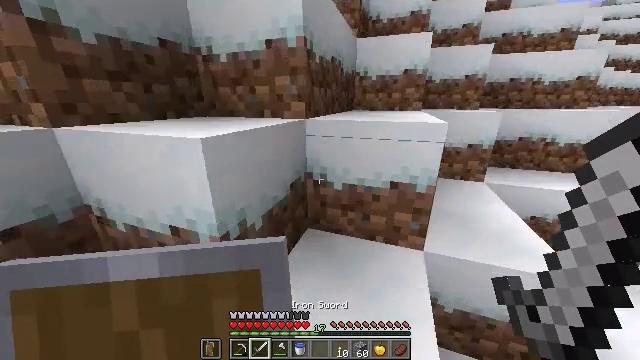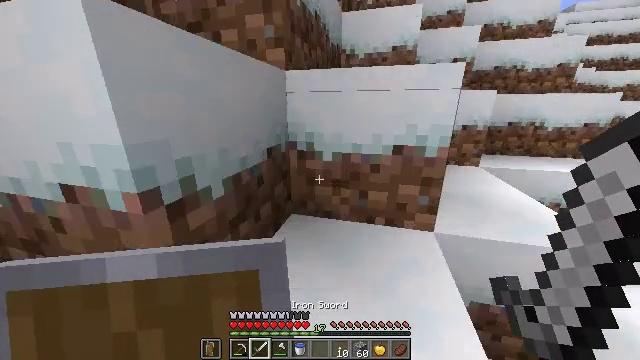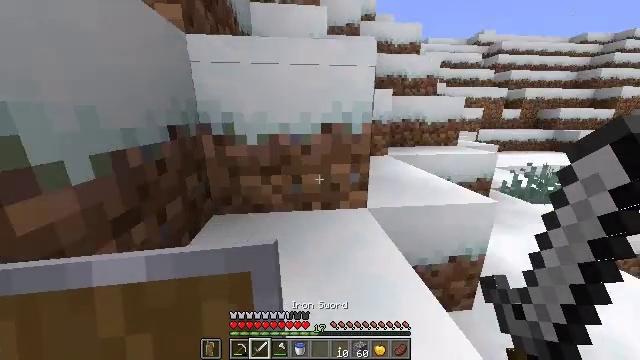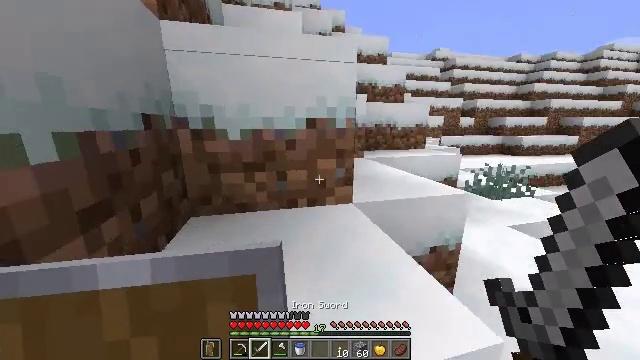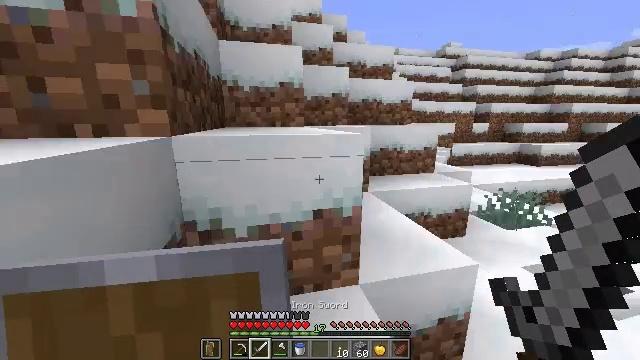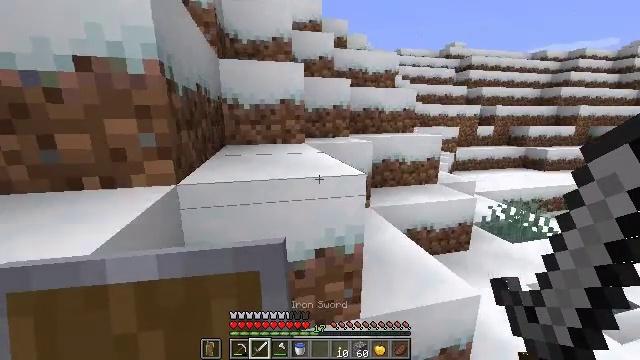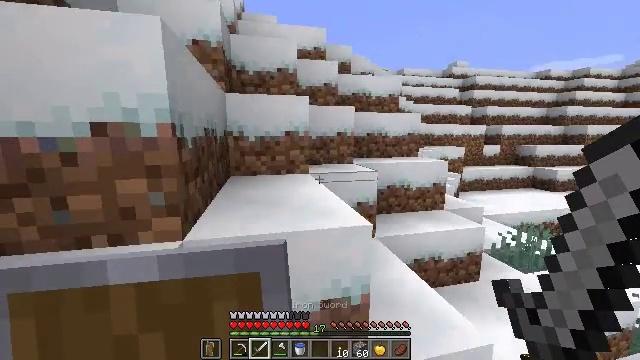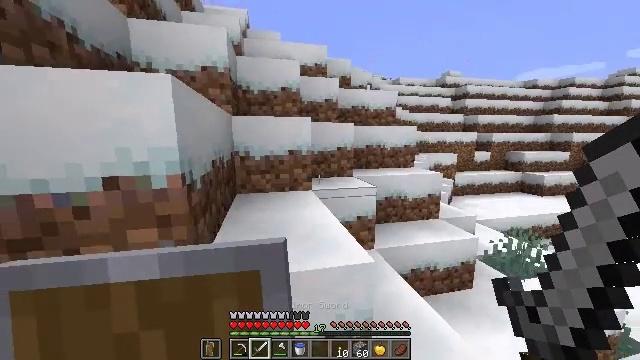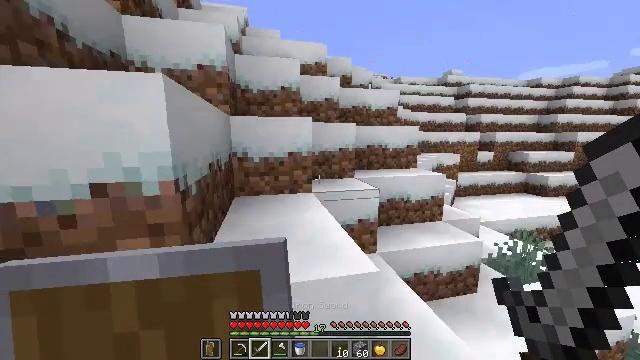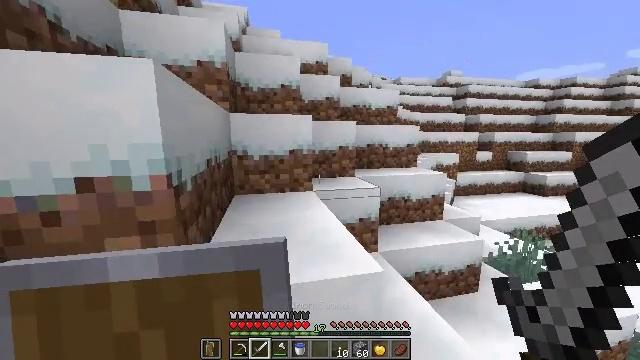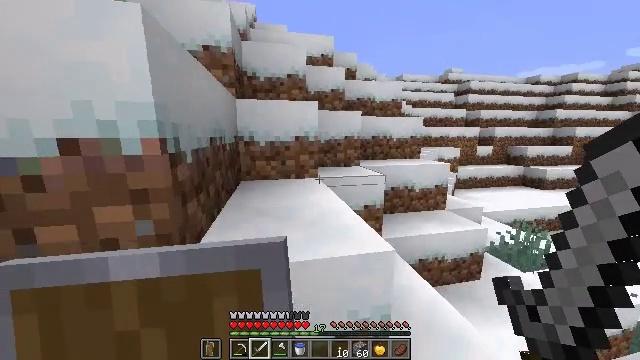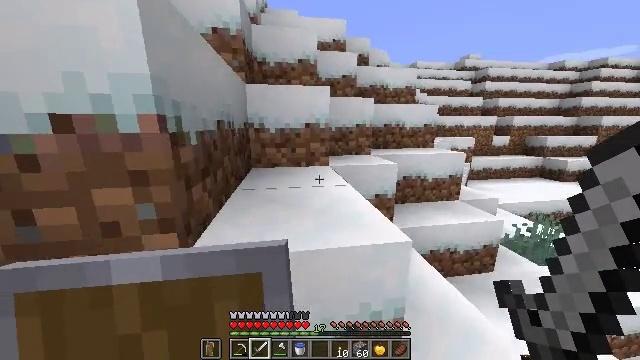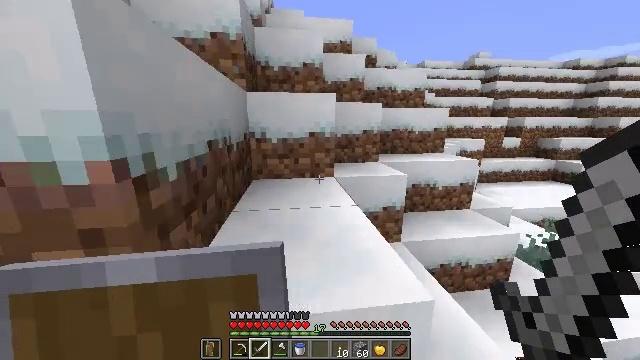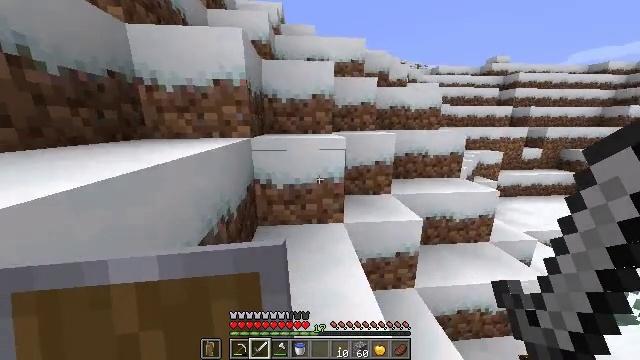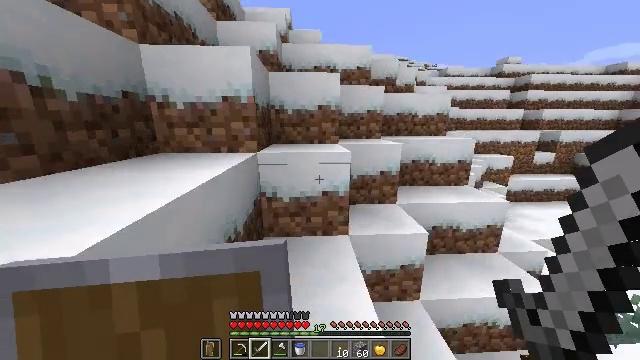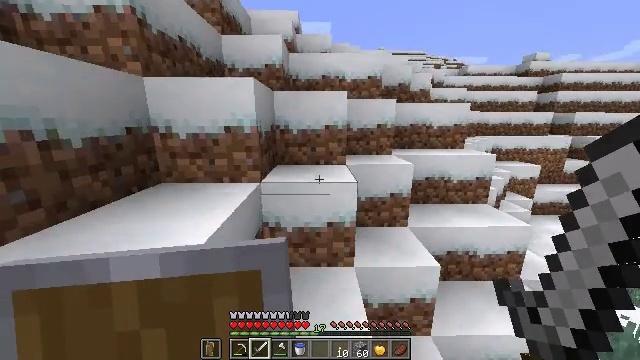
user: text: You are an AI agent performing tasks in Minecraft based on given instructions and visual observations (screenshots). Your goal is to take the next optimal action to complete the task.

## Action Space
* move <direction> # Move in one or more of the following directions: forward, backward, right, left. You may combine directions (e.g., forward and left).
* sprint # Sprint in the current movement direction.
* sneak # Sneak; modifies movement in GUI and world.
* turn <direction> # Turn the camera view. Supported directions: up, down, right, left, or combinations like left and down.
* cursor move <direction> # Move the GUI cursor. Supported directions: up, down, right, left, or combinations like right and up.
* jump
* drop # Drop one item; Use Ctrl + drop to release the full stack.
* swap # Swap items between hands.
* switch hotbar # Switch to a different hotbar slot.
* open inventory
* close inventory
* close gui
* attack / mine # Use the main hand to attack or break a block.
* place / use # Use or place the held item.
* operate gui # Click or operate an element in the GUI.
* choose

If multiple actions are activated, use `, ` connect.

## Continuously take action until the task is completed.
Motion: motion action
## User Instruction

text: Gather the light gray carpet into your inventory.
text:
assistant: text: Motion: move forward, sprint, turn right and up, jump
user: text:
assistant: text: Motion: move forward, sprint, turn right and up, jump
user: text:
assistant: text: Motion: move forward, sprint, turn right and up, jump
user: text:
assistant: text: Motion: move forward, sprint, jump
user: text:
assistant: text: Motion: move forward, sprint, jump
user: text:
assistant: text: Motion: move forward, sprint, turn up
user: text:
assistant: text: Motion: move forward, sprint
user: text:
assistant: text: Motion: move forward, sprint, jump
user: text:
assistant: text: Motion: move forward, sprint, jump
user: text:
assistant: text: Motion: move forward, sprint, turn left and down, jump
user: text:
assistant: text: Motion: move forward, sprint, turn left and down, jump
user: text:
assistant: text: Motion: move forward, sprint, turn left, jump
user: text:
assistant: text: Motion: move forward, sprint, turn left, jump
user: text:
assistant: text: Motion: move forward, sprint, turn left
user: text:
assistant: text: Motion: move forward, sprint, turn left
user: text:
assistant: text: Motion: move forward, sprint, turn left
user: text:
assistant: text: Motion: move forward, sprint, jump
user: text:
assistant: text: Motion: move forward, sprint, jump
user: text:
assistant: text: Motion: move forward, sprint, jump
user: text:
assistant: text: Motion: move forward, sprint, jump
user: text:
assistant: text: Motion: move forward, sprint
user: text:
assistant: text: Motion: move forward, sprint
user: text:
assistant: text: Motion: move forward, sprint
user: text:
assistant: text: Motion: move forward, sprint, jump
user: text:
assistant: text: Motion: move forward, sprint, jump
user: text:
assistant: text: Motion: move forward, sprint, jump
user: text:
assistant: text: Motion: move forward, sprint, jump
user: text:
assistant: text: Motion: move forward, sprint
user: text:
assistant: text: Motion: move forward, sprint
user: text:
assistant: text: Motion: move forward, sprint